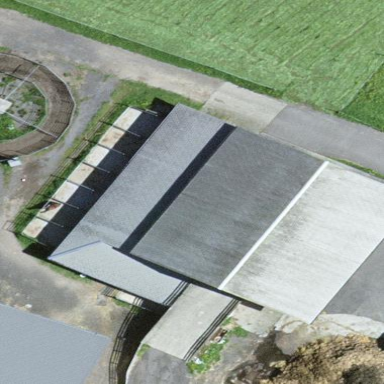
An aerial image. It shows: Farm auxiliary building.